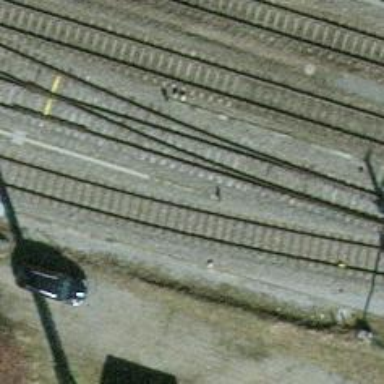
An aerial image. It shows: Railway switch.